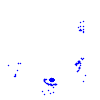
Particle: electron